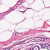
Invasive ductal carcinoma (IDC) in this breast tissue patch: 0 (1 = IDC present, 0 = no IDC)